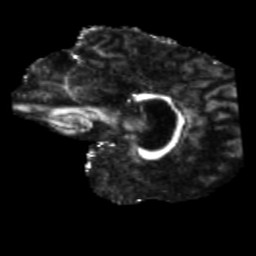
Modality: FA
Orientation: sagittal
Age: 62
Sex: female
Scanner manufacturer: siemens
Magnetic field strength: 3 T
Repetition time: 5.25 s
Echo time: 0.08 s